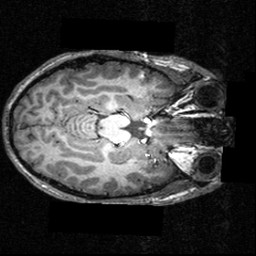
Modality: T1w
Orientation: axial
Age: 12
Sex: male
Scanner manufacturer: siemens
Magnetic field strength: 3.951 T
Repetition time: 1.5 s
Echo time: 0.00335 s